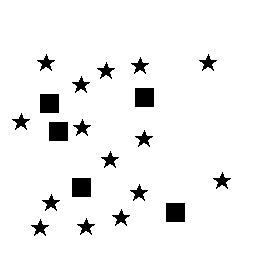
Squares: 5
Triangles: 0
Stars: 15
Total shapes: 20